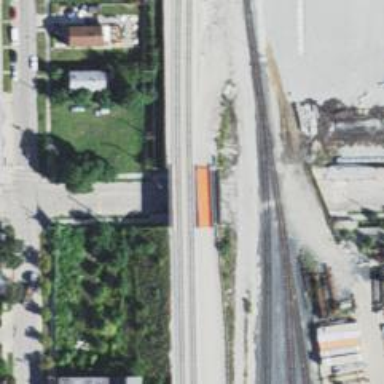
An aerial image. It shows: Abandoned railway bridge.